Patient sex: M
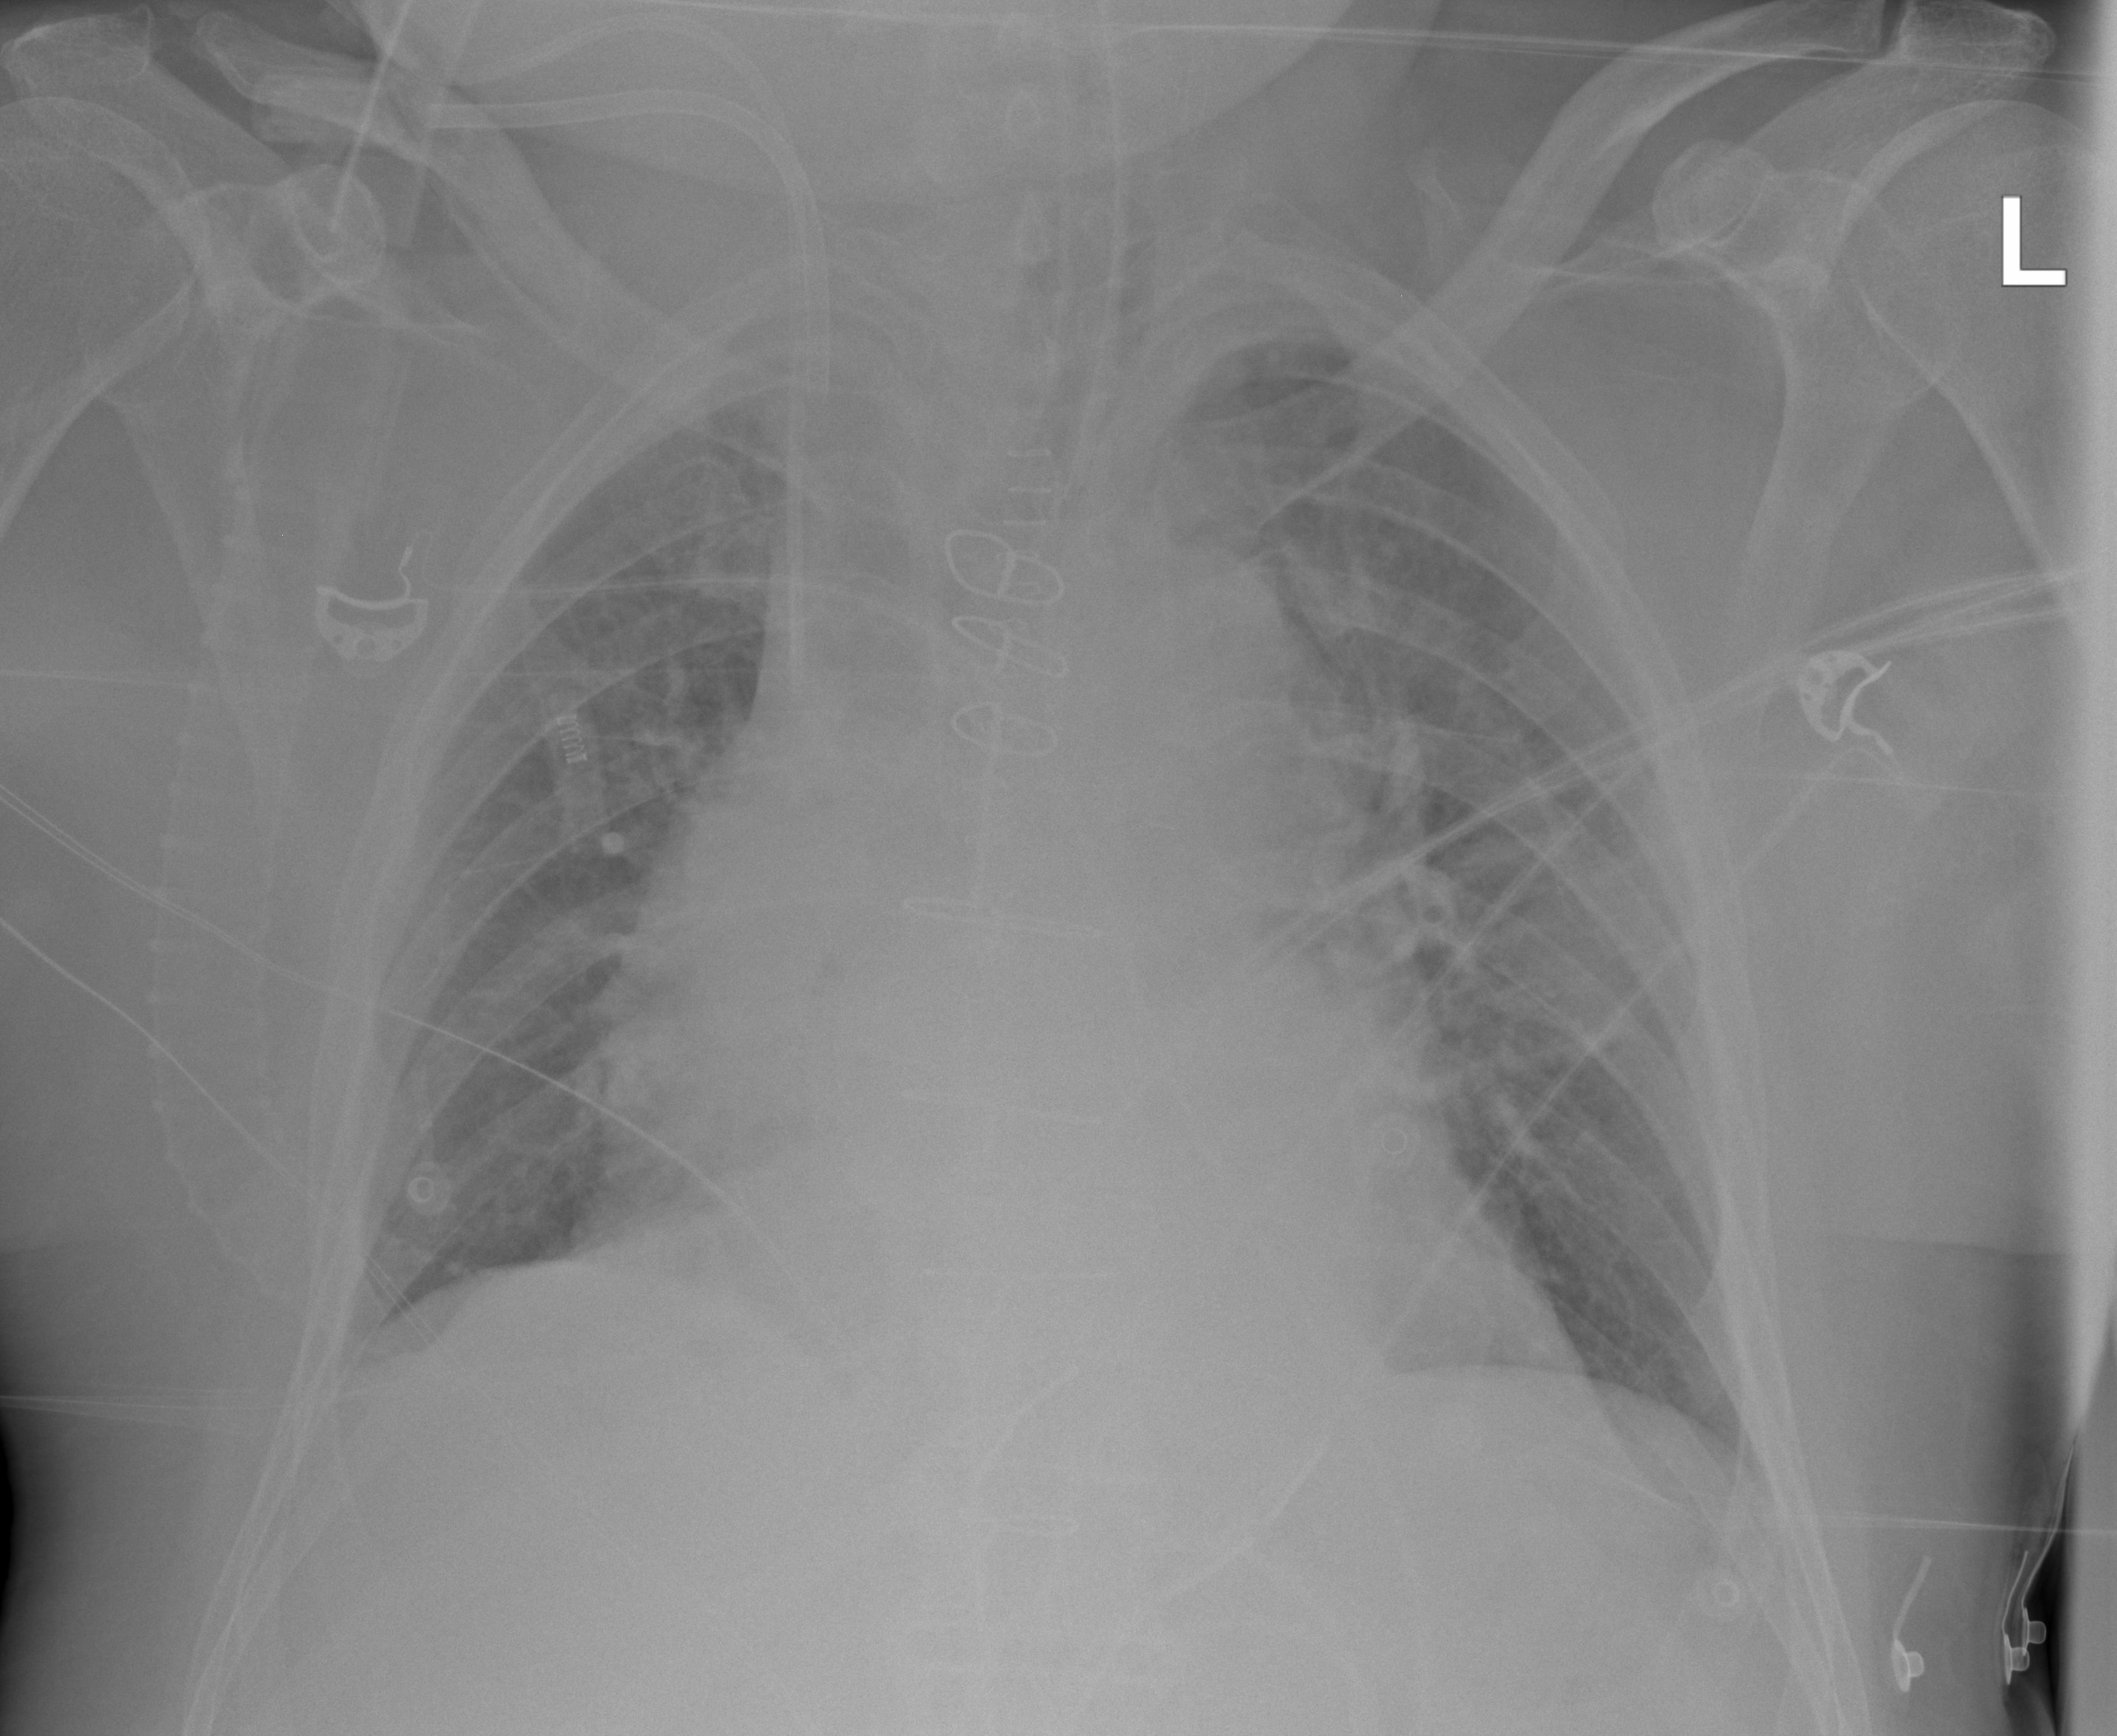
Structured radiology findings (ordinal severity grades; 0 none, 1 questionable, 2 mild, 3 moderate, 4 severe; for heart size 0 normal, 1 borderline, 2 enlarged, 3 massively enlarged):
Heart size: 2
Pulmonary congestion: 2
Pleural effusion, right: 0
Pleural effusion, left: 0
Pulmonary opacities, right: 0
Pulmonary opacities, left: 0
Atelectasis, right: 2
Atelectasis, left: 2